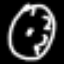
Label: clock